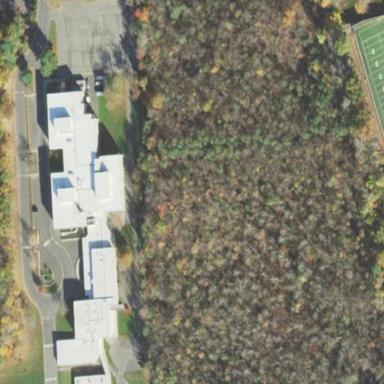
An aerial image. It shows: School.